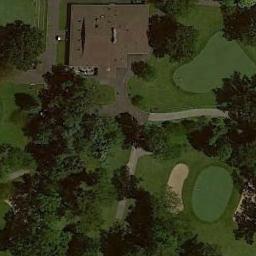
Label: golf_course